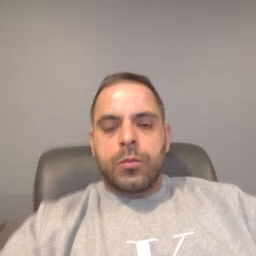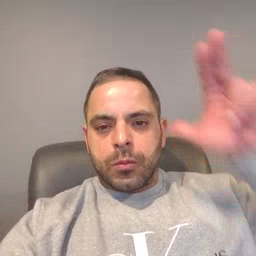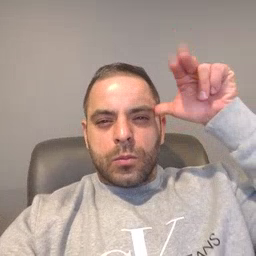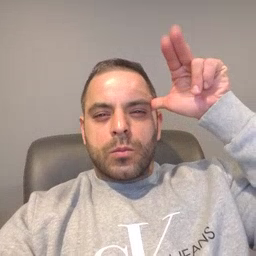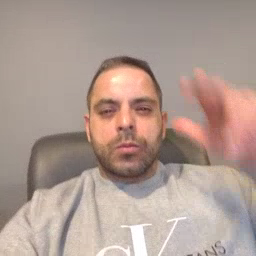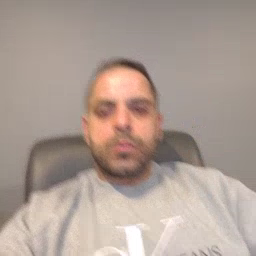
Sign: horse